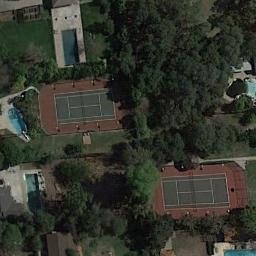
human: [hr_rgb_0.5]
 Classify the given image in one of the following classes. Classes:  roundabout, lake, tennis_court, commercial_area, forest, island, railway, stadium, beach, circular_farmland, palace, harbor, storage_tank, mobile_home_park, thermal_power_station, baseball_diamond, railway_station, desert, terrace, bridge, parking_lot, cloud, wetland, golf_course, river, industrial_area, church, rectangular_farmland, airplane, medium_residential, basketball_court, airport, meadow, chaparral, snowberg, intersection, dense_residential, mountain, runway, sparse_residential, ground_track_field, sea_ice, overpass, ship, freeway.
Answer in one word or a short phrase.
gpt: tennis_court